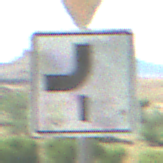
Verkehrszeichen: VerlaufVorfahrtsstrasse7
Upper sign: VorfahrtGewaehren
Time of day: Midday
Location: Outdoor (Nature)
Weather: PartlyCloudy
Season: Autumn
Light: Natural